Question: How do I change this Image in the apprequests dialog?
'''
FB.ui({
method: 'apprequests',
message: 'Some text...',
title: 'a title...'
}, requestCallbackInviteOther);
'''
There is no image option available for this dialog. But nevermind. Theres already set up an Image somehwere from an earlier project. But I cannot find it in the FB-App setting.
Someone knows where to find it?

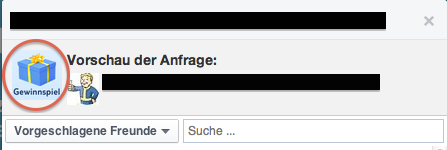
Answer: This image is your app icon-

You can change this in the .
Note: This image can't be set dynamically while sending the app requests.